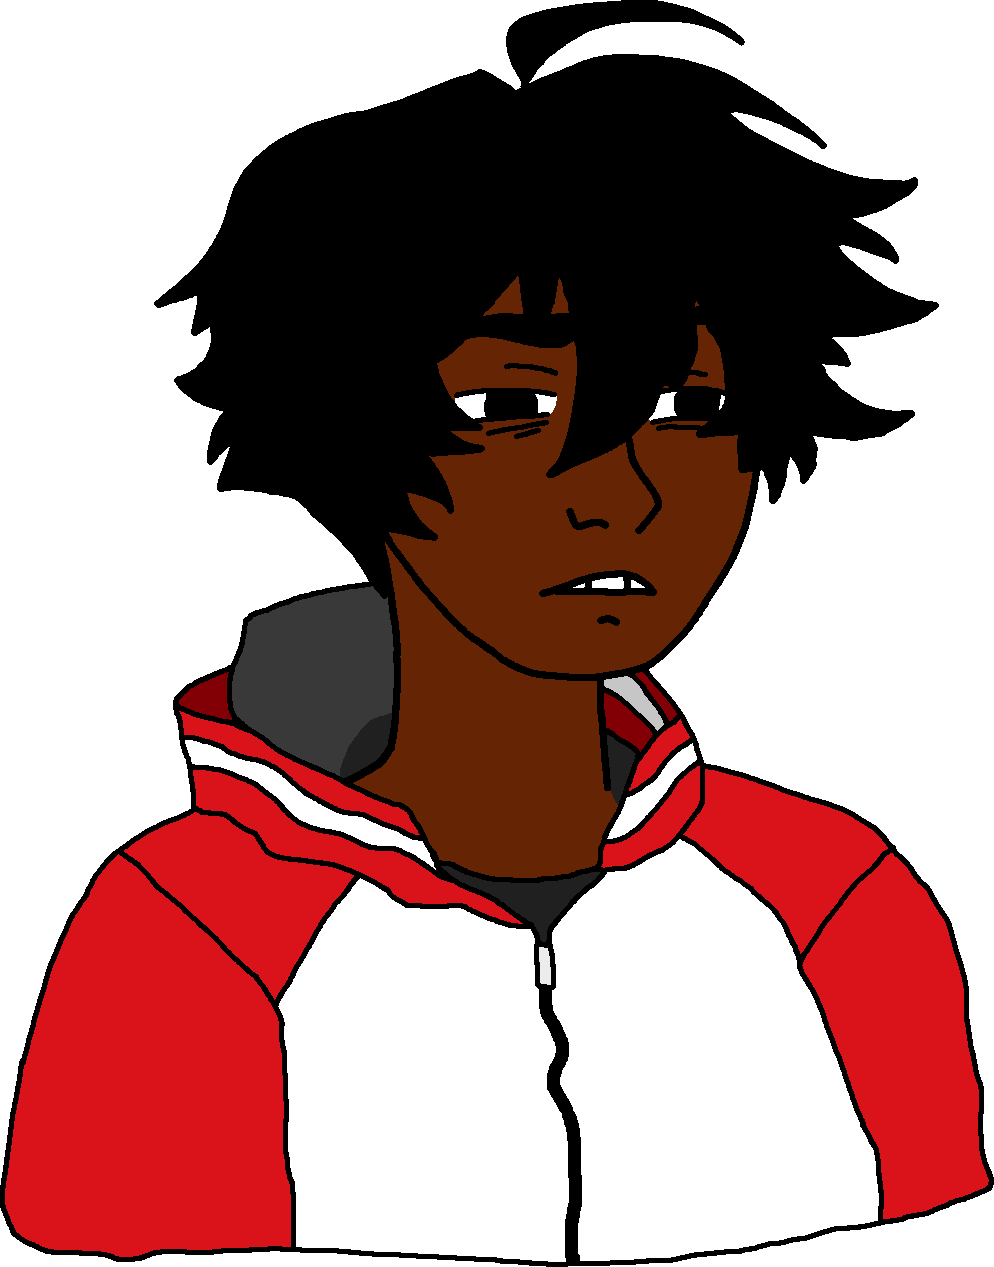
Label: 5_Twinkjak